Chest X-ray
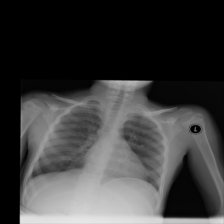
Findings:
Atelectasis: negative
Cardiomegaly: negative
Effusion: negative
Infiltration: negative
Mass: negative
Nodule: negative
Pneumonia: negative
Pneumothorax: negative
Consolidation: negative
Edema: negative
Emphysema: negative
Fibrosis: negative
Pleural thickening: negative
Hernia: negative